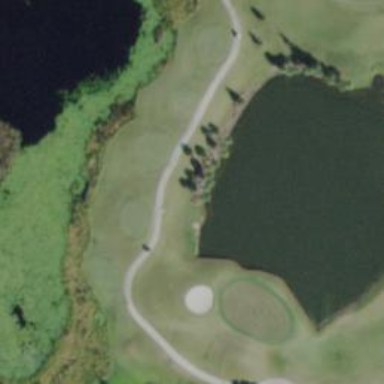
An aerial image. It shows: Golf cartpath that is also road path.